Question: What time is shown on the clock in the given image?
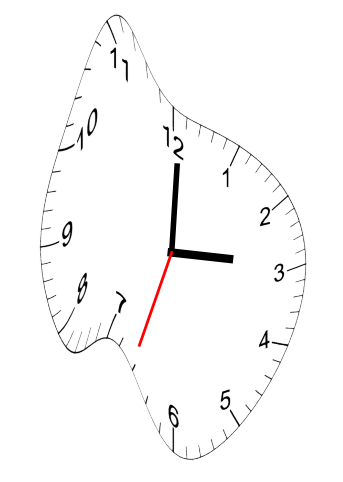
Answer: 03:00:33